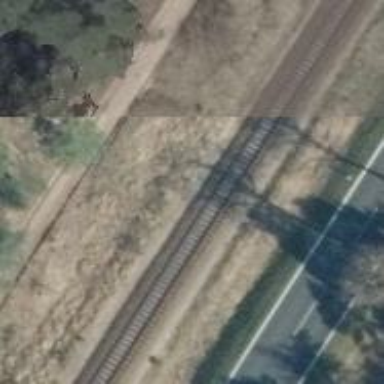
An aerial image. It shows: Railway track.